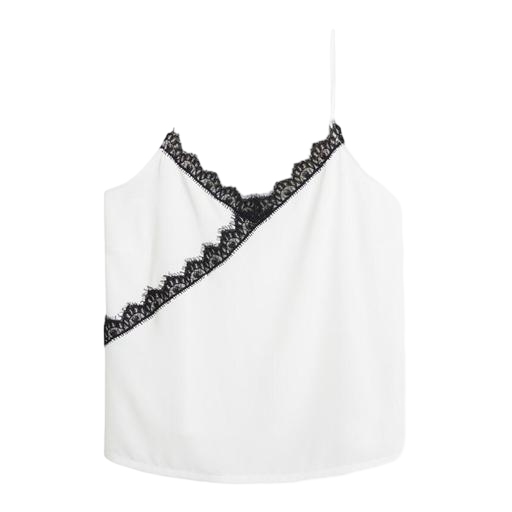
white lace-paneled top, white lace-trim top, white camisole top, white background